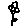
Label: flower